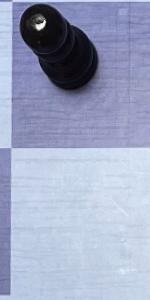
Label: Empty